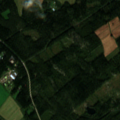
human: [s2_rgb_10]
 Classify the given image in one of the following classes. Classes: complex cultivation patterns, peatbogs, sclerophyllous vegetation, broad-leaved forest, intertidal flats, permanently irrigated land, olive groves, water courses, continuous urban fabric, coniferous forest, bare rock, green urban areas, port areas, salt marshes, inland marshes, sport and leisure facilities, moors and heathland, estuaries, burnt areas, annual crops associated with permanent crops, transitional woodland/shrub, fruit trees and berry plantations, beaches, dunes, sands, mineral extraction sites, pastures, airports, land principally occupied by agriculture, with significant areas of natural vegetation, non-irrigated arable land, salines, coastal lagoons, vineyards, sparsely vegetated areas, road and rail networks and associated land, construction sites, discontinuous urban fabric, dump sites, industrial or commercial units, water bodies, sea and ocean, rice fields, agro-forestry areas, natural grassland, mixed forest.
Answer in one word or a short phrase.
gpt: non-irrigated arable land, land principally occupied by agriculture, with significant areas of natural vegetation, coniferous forest, mixed forest, transitional woodland/shrub